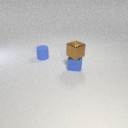
small blue metal cube below small brown metal cube